Brain MRI, t1w sequence, axial 2D slice.
Patient: age 43, sex F, weight 78 kg, height 1.78 m
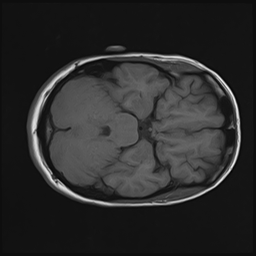